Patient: sex F, age 64
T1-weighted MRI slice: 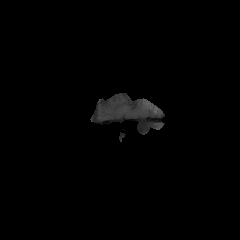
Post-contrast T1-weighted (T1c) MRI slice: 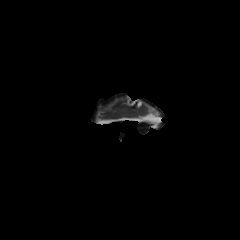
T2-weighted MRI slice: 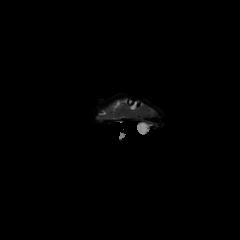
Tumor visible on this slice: no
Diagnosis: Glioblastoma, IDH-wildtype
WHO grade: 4